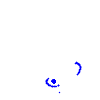
Particle: pion